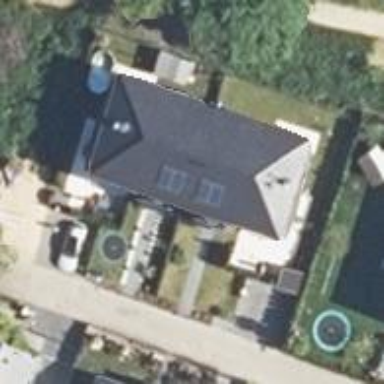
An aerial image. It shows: Grey house with hipped roof.